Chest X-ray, PA view. Patient: 29 years old, sex F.
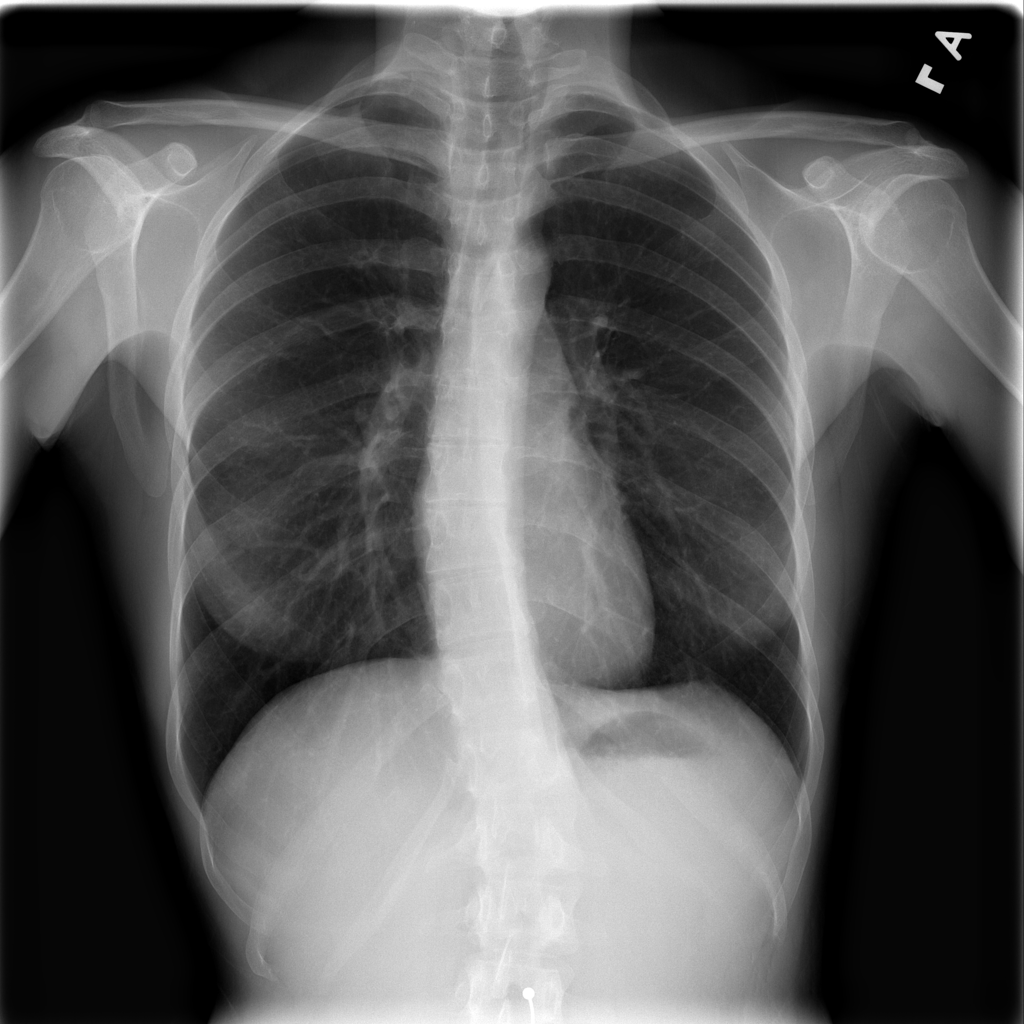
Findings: No Finding